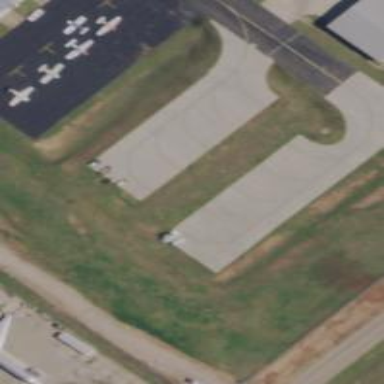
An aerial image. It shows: Image of taxiway at airport.